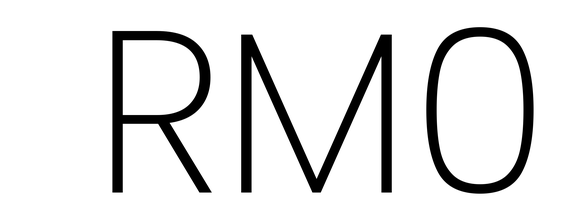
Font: Poppins-ExtraLight